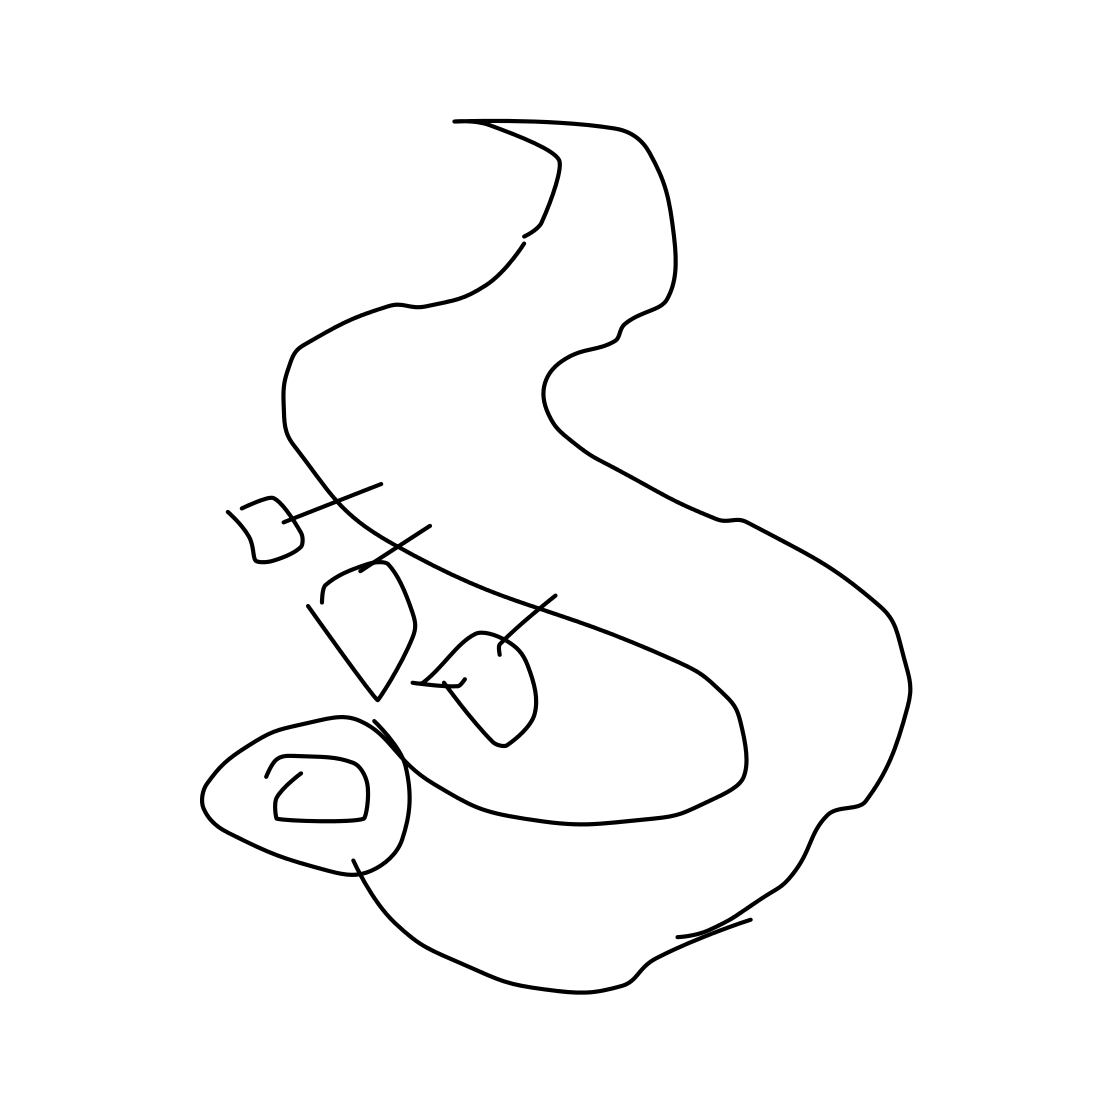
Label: saxophone